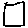
Label: square